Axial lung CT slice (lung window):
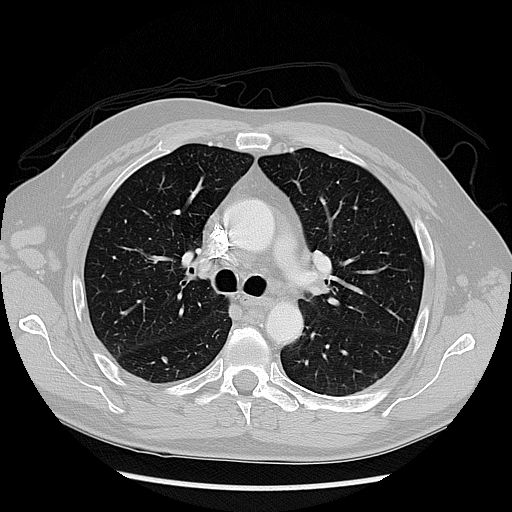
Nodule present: yes
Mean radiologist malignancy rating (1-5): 2